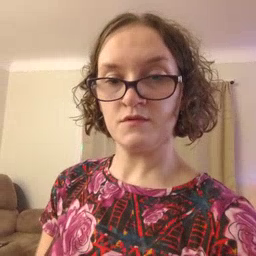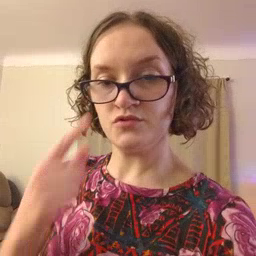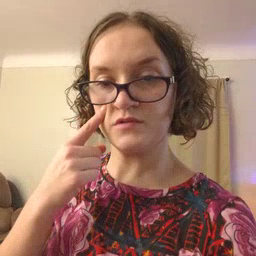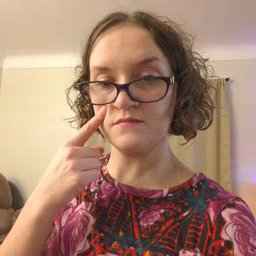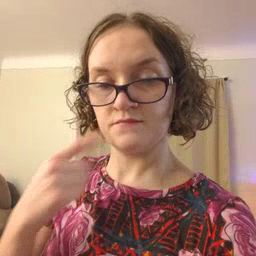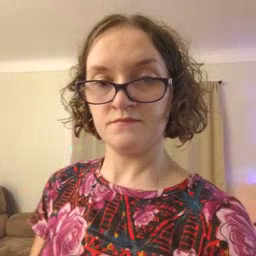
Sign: cheek